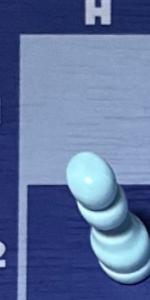
Label: Pawn_White